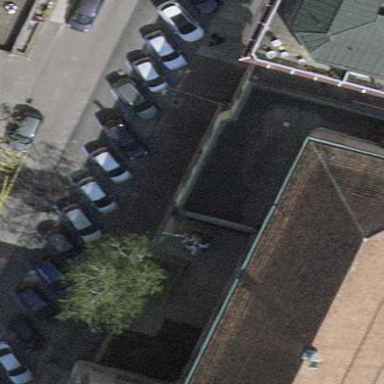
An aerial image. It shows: Office building.